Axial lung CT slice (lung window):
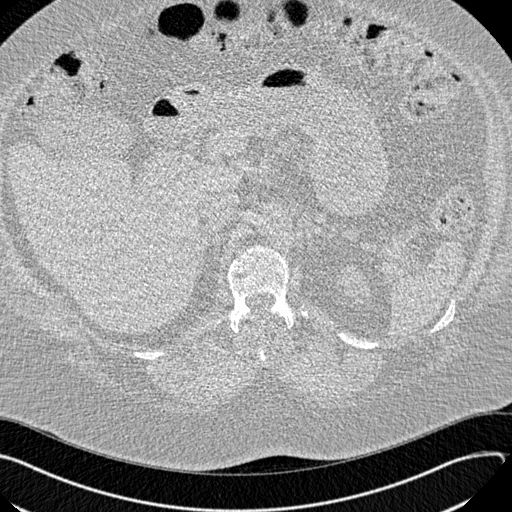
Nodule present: no